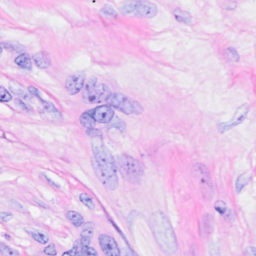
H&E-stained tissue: Breast